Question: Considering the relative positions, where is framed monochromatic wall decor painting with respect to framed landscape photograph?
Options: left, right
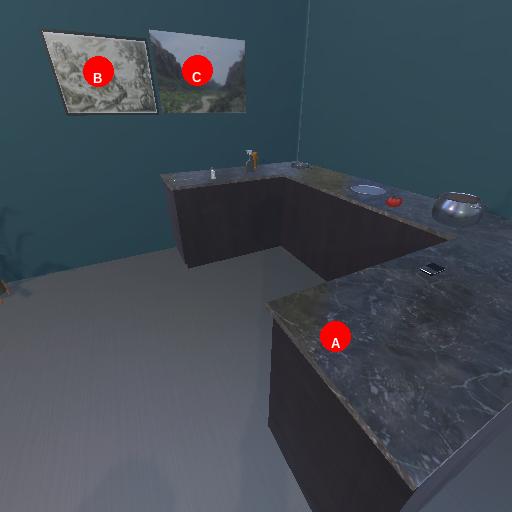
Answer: left